Interaction volume radius: 10 \u00c5
Interaction volume height: 20 \u00c5
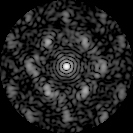
Disorder parameter: 0.6137